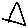
Label: triangle